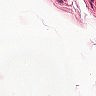
Metastatic tissue present: no